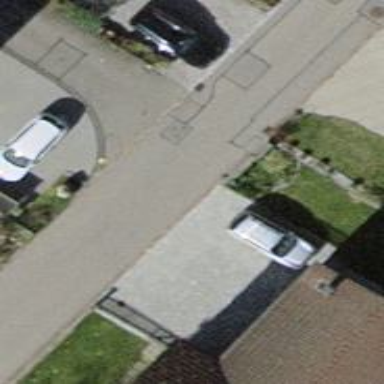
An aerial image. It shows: Living street.